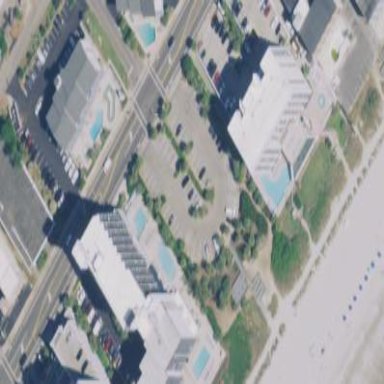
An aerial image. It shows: Parking area.